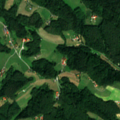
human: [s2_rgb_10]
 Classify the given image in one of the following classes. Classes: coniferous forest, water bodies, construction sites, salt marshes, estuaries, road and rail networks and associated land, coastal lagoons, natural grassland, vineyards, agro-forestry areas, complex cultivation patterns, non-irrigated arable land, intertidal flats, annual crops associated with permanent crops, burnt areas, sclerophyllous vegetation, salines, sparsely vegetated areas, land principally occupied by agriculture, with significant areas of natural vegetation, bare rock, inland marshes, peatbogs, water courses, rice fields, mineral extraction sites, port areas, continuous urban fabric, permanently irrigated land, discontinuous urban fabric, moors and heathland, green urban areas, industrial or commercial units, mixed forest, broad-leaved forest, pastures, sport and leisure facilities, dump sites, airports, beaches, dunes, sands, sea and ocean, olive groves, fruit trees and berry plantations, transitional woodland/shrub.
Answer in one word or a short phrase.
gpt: pastures, broad-leaved forest